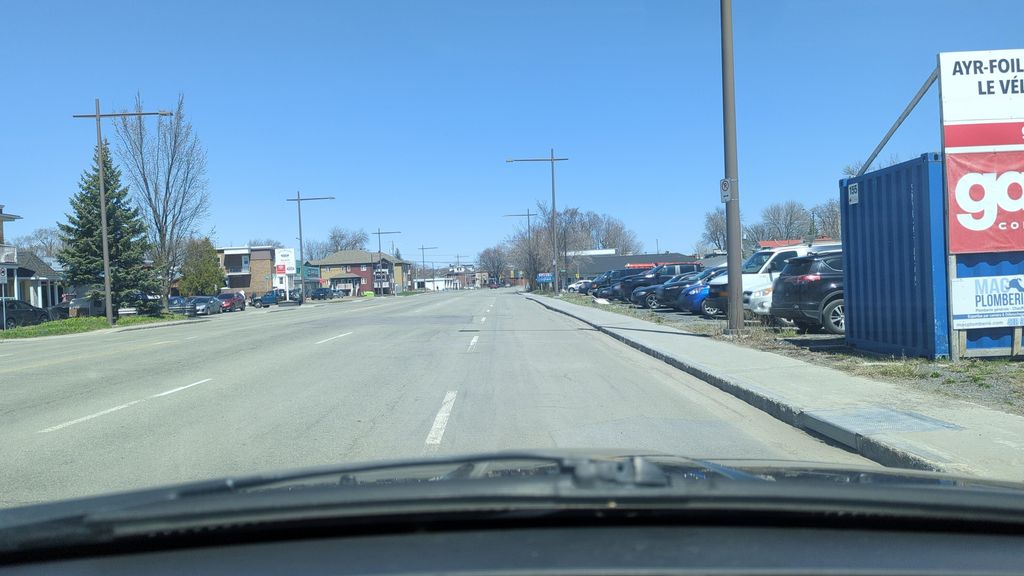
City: quebec_city